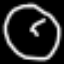
Label: clock